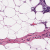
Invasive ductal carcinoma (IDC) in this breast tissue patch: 1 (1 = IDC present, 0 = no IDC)